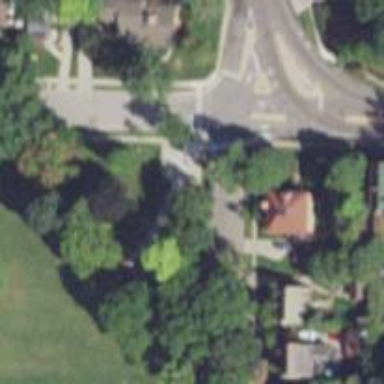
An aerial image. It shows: Marked crossing on the road.